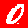
Digit: 0